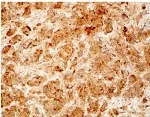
Histopathology and immunohistochemistry of the intracranial metastatic serous carcinoma. (G) p16 immunostain at 200 x magnification with strong nuclear positivity.
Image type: pathology (immunostaining)